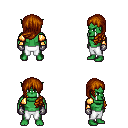
a pixel art fantasy rpg character, male body template, orc, green skin, gold arm armor, white pants, brunette left-swept hairstyle, metal gloves, four views (front, back, left, right), 2x2 character sprite sheet, small pixel art, hard edges, no anti-aliasing